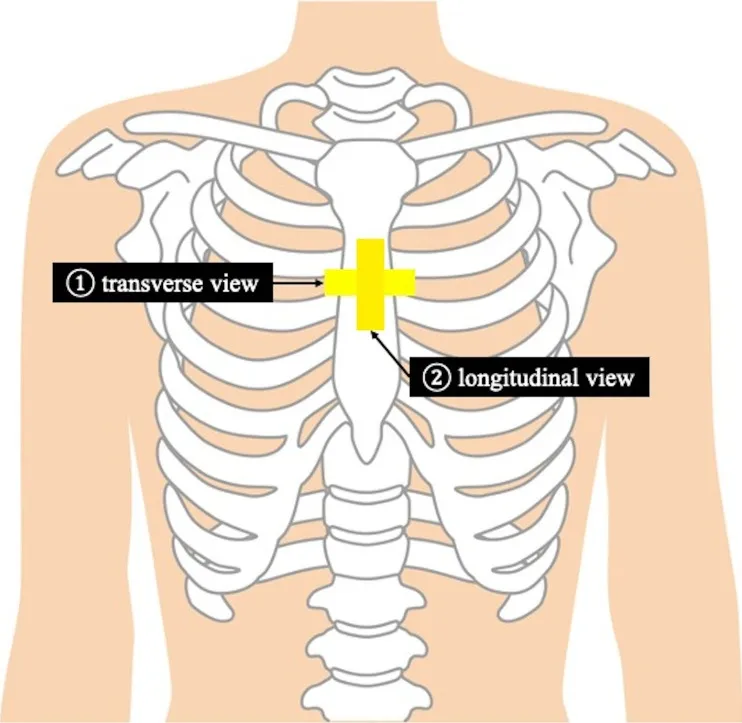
POCUS protocol. A high-frequency linear transducer (8-13 MHz) was placed transversely (1) and longitudinally (2) on the sternum.
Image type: radiology (ct)